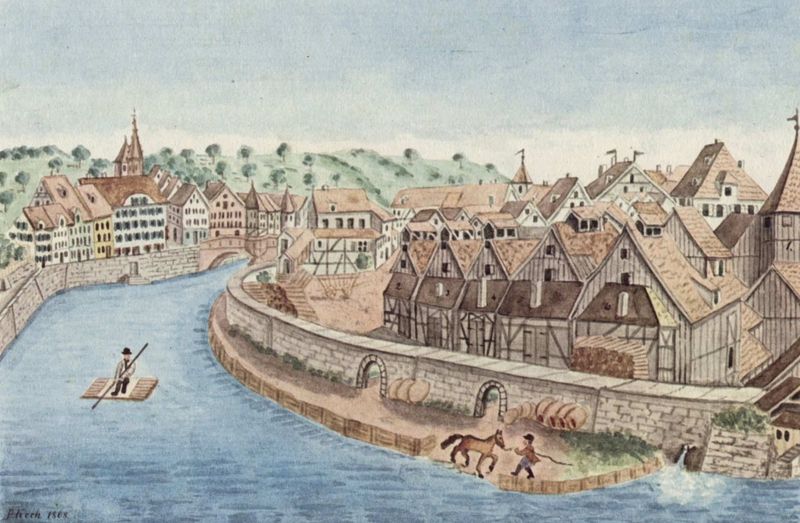
Titel: Schwäbisch Hall, Ansicht vom roten Steg aus
Künstler: Peter Koch
Standort: Schwäbisch Hall
Institution: Stadtarchiv
Schlagwörter: baum, berg, blau, himmel, mann, wasser, bäume, fluss, gelb, grün, landschaft, menschen, see, stadt, ufer, braun, fenster, hell, hintergrund, holz, hut, schwarz, stroh, vordergrund, zeichnung, dach, gebäude, gras, haus, tier, wiese, malerei, stein, steine, signatur, bach, häuser, hügel, weide, brücke, büsche, kanal, kirche, tal, wald, wasserfall, karren, pferd, reiter, sack, schornstein, turm, krug, farbig, ansicht, bogen, fahnen, fassade, fassaden, ort, perspektive, vedute, fahne, säcke, berge, dorf, dächer, giebel, mauer, naiv, hügellandschaft, kai, kaimauer, treppe, deutsch, bauer, tor, stadtansicht, bögen, türme, baun, peitsche, koloriert, tore, krüge, floss, flösser, mittelalter, fachwerk, stadtmauer, fachwerkhäuser, fässer, stange, bau, gaul, primitiv, aquarelle, reihenhäuser, abfluss, pfed, abwasser, flußufer, stast, treideln, töre, re, mbaum, flossmann, floßer